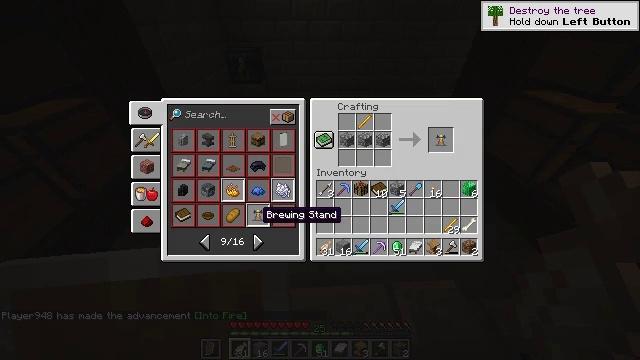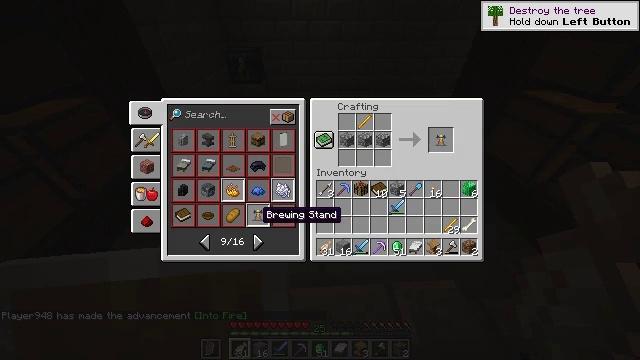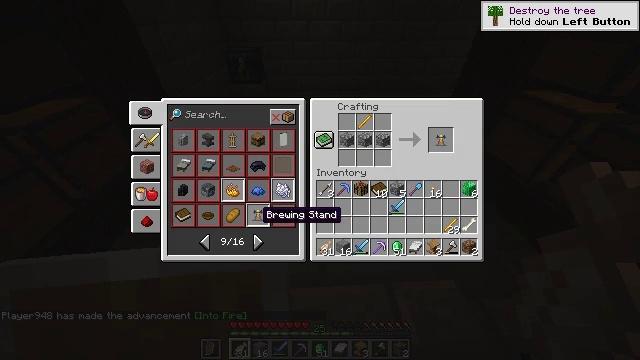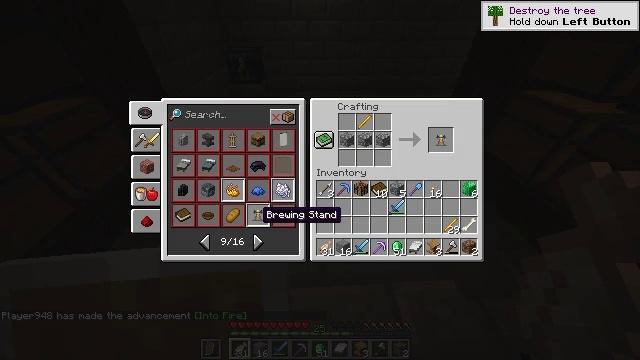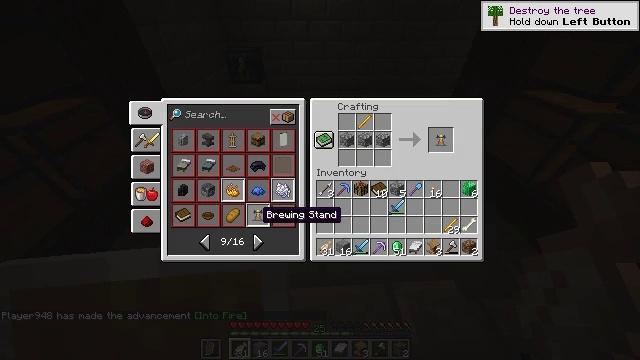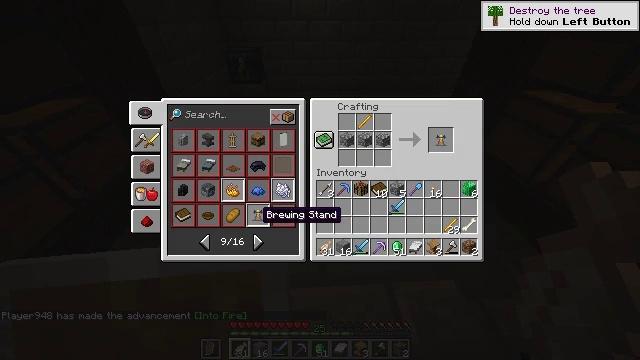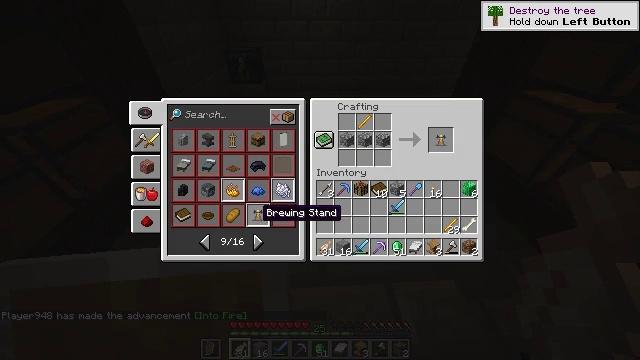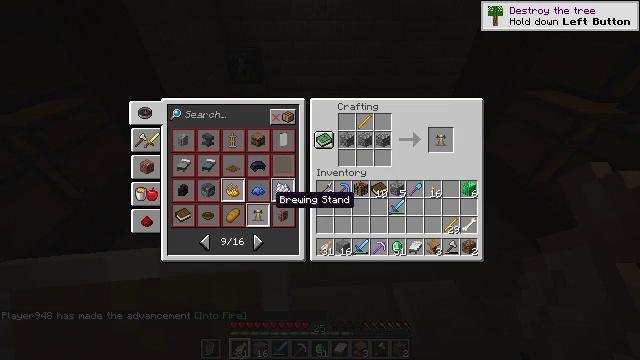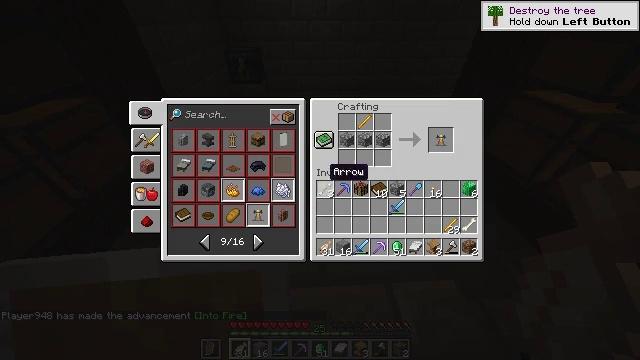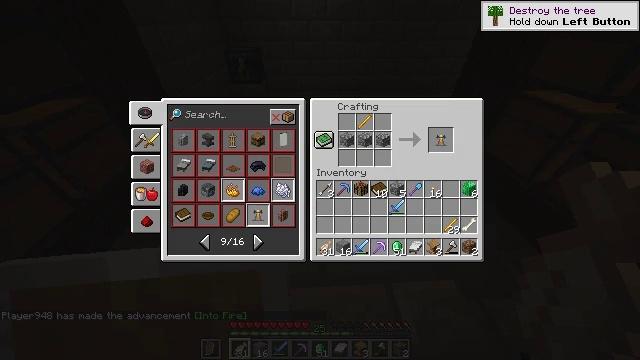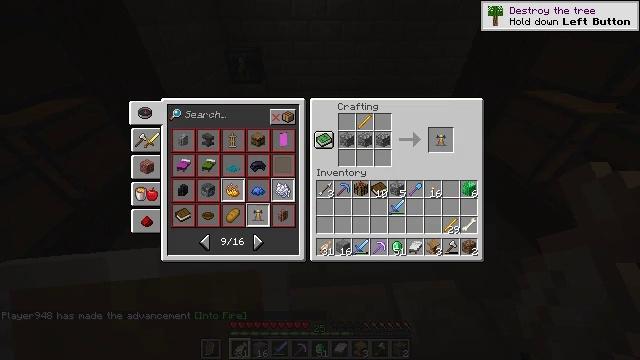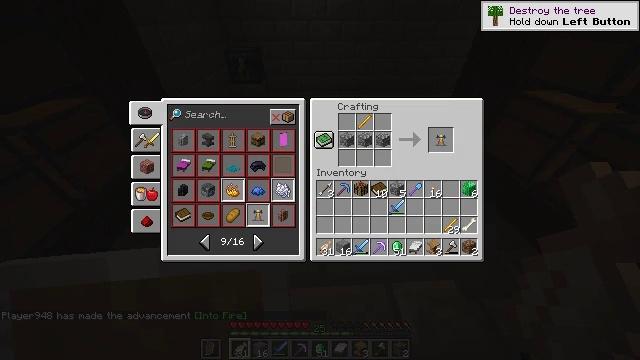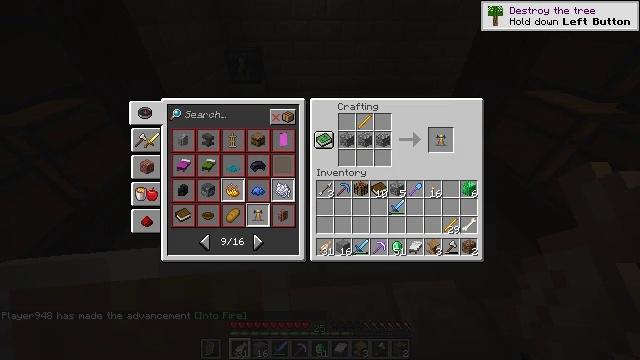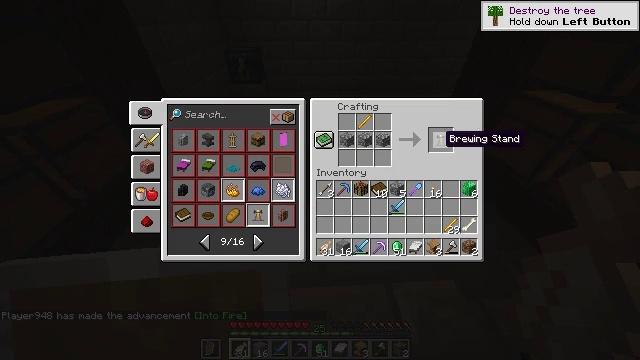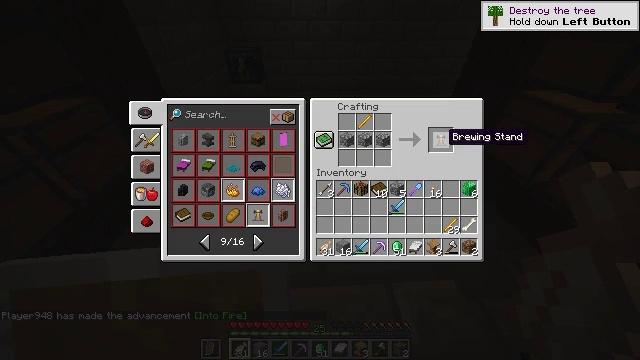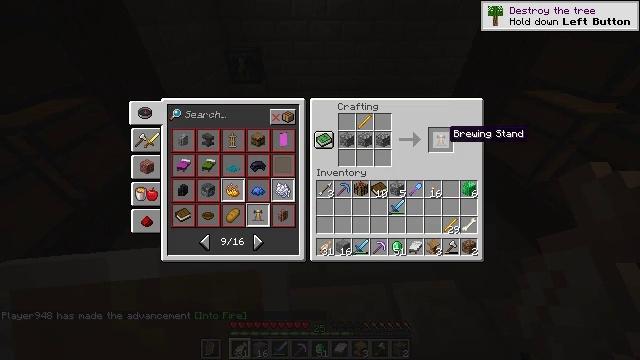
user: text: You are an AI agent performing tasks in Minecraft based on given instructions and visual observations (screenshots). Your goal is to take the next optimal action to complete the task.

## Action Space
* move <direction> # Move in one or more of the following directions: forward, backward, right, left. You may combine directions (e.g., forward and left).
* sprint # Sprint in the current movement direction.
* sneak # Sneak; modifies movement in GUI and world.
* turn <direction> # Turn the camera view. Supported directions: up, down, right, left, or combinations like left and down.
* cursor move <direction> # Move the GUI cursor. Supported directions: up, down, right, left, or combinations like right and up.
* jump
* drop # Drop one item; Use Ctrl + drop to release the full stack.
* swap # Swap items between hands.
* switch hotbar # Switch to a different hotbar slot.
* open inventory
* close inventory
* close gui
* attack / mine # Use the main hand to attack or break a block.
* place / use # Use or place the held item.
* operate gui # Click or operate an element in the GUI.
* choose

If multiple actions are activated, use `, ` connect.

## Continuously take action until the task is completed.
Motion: motion action
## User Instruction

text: Create a brewing stand in the crafting table.
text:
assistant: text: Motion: no_op
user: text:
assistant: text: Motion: no_op
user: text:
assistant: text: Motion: no_op
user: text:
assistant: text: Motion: no_op
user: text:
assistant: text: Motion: no_op
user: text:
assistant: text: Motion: no_op
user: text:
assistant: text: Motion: cursor move right and up
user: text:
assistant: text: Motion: cursor move right and up
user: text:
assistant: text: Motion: cursor move right and up
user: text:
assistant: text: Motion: cursor move right
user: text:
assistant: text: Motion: no_op
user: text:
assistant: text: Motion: cursor move right
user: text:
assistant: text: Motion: no_op
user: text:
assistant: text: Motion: no_op
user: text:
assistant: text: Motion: no_op
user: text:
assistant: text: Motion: no_op
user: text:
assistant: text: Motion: no_op
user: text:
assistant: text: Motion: no_op
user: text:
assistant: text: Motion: no_op
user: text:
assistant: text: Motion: operate gui
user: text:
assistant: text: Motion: operate gui
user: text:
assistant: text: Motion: cursor move down
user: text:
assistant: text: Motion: cursor move down
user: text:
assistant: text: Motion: cursor move down
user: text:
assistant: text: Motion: no_op
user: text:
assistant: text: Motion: no_op
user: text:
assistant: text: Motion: operate gui
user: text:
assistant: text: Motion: operate gui
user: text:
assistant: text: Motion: no_op
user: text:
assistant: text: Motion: no_op